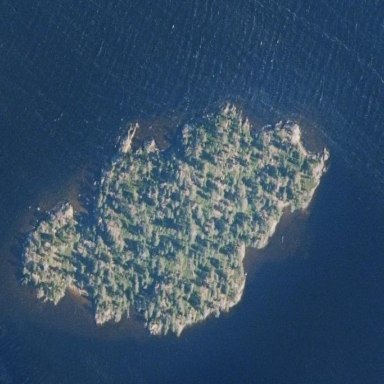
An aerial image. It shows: Islet.